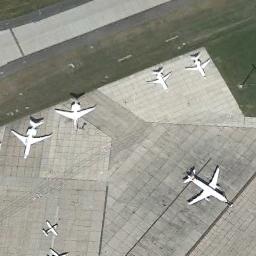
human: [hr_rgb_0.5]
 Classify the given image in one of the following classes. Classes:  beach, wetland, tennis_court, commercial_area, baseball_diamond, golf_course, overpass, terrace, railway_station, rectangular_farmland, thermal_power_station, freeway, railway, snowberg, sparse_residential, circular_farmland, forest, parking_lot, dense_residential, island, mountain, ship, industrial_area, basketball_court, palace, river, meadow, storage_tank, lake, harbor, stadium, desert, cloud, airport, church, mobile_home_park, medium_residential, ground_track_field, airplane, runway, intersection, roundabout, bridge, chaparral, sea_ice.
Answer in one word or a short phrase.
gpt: airplane